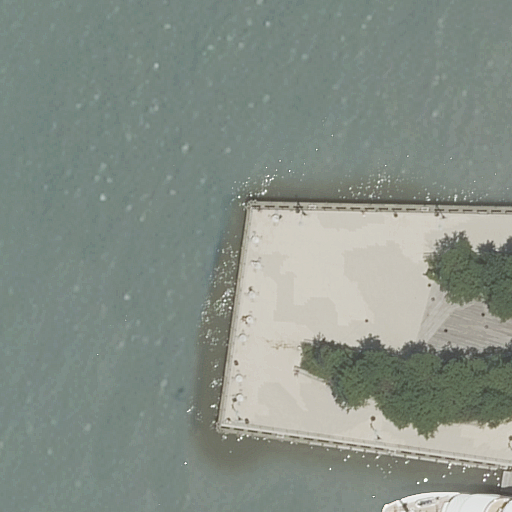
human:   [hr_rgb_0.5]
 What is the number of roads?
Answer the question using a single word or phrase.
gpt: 2

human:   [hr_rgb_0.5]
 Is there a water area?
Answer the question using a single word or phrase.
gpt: yes

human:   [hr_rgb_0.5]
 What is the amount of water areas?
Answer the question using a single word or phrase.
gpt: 1

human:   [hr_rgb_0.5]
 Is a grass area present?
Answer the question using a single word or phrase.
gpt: yes

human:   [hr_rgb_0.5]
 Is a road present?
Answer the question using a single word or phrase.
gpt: yes

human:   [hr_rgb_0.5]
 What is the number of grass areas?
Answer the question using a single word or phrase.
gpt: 2

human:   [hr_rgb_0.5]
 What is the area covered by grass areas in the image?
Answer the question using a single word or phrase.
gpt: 645m2

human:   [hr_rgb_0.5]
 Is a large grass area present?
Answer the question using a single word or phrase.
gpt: no

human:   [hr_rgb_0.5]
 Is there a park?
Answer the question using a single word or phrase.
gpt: yes

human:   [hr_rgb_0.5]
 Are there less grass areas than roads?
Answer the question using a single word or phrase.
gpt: no

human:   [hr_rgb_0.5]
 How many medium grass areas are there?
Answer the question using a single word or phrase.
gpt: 2

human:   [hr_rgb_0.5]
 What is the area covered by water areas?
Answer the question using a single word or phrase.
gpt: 7685m2

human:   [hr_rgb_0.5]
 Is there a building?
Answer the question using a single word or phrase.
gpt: no

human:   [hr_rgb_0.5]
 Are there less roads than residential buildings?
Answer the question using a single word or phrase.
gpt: no

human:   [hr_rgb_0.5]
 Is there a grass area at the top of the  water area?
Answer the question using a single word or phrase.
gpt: no

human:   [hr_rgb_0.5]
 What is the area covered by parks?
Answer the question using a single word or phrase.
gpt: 107m2

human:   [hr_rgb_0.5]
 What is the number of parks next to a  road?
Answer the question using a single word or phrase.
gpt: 1

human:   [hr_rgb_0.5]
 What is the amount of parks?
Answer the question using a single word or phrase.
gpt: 1

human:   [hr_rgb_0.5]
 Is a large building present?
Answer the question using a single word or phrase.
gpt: no

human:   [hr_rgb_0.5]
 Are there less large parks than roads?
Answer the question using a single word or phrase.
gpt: yes

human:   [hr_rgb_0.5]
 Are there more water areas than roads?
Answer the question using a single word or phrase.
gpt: no

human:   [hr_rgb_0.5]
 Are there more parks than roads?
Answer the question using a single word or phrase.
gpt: no

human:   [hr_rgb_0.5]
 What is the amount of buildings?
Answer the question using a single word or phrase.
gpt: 0

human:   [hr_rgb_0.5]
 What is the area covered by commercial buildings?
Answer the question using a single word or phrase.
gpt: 0m2

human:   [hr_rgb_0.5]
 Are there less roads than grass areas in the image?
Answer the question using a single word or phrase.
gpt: no

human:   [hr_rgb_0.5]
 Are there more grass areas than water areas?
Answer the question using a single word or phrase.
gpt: yes

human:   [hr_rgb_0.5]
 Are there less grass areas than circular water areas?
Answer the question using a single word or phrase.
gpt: no

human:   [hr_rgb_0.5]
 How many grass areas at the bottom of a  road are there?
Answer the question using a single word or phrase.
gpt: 1

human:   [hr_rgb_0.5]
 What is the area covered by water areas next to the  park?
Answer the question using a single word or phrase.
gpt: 7685m2

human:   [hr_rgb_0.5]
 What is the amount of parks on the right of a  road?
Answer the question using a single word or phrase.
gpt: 1

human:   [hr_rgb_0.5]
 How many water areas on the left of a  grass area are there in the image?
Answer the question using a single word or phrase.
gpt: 0

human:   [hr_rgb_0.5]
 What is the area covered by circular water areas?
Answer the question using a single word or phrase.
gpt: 0m2

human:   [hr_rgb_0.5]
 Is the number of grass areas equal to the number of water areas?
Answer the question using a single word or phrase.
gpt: no

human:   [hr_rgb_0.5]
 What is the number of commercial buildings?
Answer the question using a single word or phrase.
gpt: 0

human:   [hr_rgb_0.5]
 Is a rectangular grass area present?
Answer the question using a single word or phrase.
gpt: yes

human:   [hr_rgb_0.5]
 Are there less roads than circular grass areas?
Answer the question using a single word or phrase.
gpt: no

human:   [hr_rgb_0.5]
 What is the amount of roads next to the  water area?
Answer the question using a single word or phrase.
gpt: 2

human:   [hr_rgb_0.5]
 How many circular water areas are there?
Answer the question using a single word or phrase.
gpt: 0

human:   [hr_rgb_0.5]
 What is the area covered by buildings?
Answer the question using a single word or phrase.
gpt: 0m2

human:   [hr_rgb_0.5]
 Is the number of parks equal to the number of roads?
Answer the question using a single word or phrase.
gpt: no

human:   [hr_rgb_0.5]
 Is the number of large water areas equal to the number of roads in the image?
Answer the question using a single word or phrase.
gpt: no

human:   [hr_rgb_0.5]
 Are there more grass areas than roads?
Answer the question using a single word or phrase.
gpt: no

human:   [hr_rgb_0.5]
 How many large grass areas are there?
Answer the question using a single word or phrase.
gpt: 0

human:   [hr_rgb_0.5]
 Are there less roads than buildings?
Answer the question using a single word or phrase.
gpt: no

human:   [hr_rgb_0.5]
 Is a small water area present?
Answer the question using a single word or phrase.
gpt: no

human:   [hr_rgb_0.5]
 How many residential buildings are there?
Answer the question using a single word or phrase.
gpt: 0

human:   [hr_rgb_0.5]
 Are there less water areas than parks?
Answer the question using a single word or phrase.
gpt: no

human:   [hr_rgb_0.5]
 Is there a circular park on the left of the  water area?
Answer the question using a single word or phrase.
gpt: no

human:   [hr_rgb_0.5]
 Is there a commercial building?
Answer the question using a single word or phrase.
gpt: no

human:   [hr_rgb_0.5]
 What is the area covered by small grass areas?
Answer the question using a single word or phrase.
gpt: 0m2

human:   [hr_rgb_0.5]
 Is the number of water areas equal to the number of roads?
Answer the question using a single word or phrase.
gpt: no

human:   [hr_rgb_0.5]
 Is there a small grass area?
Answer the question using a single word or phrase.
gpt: no

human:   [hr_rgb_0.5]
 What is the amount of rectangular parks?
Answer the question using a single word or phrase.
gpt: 1

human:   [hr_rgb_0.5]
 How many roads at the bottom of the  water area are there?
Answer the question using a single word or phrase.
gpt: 1

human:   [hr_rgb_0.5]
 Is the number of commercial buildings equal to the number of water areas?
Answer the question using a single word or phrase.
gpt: no

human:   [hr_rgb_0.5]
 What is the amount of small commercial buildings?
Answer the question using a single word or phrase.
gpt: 0

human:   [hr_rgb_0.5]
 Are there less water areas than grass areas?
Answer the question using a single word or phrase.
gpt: yes

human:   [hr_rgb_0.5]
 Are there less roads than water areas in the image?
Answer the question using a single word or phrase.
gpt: no

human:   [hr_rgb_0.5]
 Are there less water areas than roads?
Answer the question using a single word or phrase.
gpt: yes

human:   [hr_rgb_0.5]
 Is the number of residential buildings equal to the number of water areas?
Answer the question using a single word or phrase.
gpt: no

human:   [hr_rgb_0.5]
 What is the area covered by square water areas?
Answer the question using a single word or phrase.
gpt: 0m2

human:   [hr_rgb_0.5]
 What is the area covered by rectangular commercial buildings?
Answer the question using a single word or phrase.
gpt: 0m2

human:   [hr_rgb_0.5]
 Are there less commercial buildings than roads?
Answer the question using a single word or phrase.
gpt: yes

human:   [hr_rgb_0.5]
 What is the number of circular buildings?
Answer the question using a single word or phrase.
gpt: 0